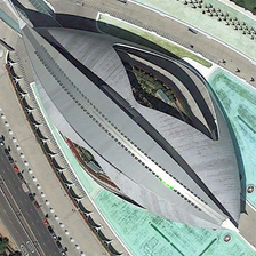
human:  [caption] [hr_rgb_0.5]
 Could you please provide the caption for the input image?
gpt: A large oval building located in the center of the interior.

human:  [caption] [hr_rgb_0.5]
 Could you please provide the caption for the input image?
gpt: A large oval building located in the center of the ground.

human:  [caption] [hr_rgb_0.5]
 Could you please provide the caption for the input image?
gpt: Many trees and grass were planted around the building.

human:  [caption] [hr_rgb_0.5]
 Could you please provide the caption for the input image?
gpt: A lot of trees and grass were planted around the building.

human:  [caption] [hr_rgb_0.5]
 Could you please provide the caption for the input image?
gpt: A large oval building in the center of the earth.